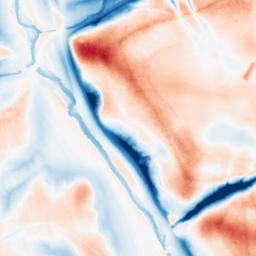
Category: classical
Decomposition family: uniform
Decomposition parameters: size: 50
Upsampling method: cubic_catmull_rom
Upsampling parameters: scale: 2
Upsampling scale: 2